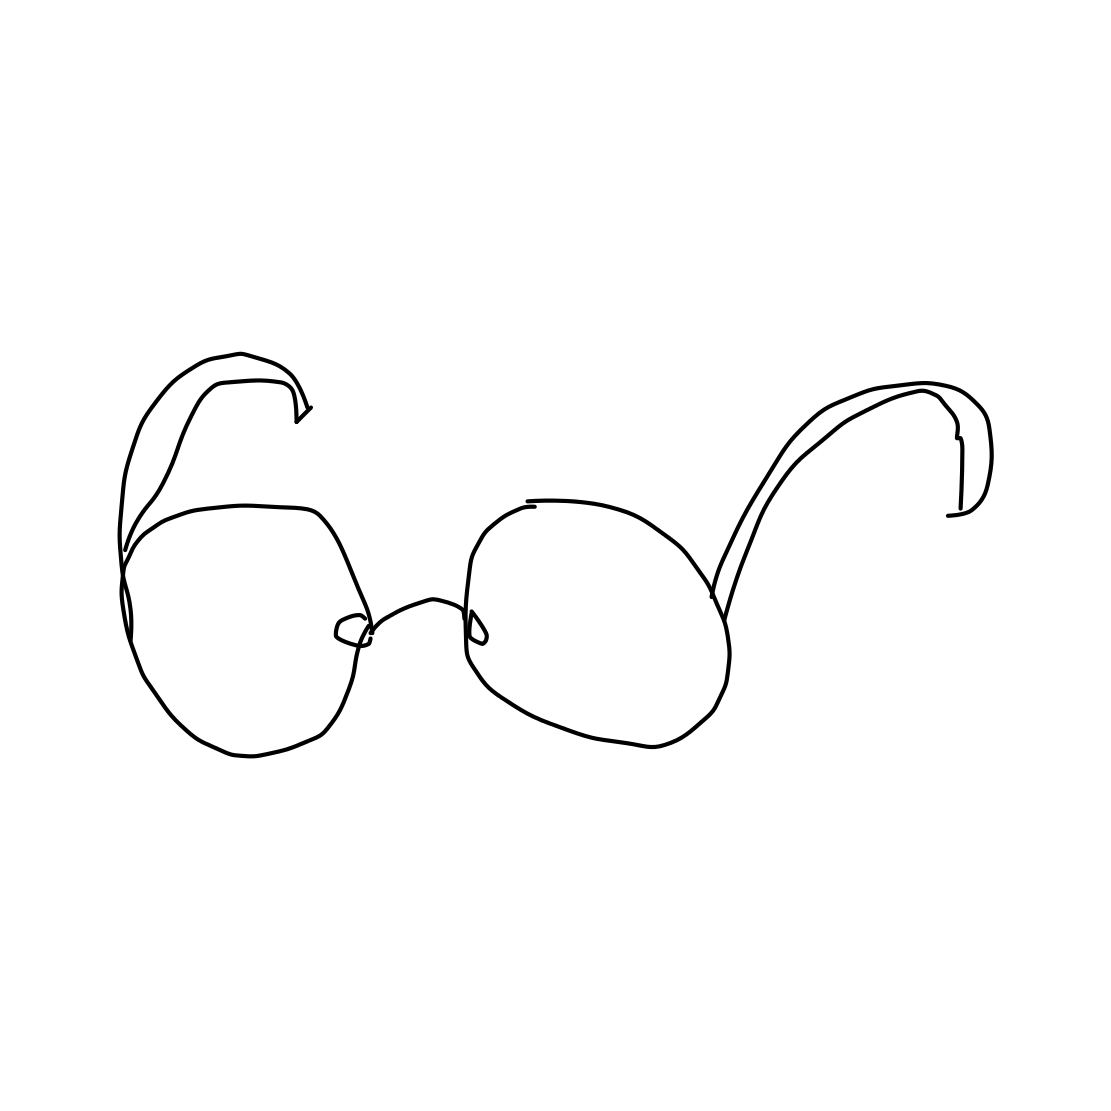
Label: eyeglasses